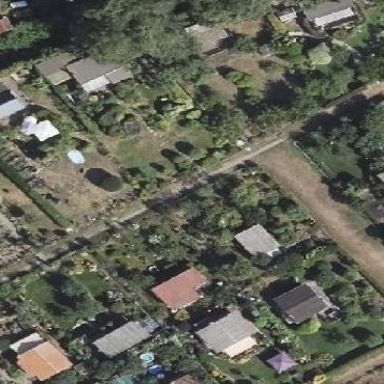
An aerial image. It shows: Plot within allotments.